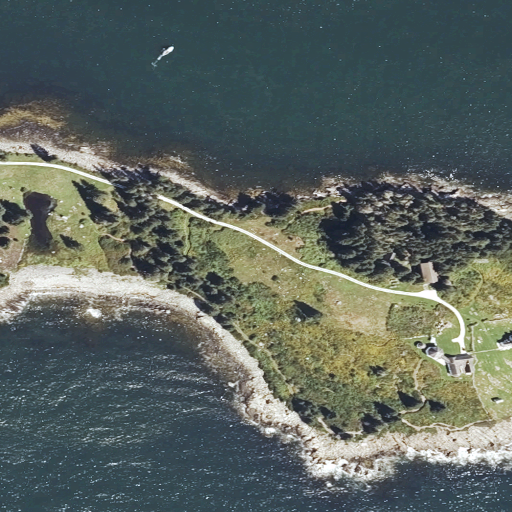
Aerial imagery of island in Maine named Southern Island containing open water, grassland, herbaceous wetlands, mixed forest, shrub, barren land, low intensity development, and medium intensity development